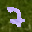
Label: 7